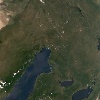
Label: land